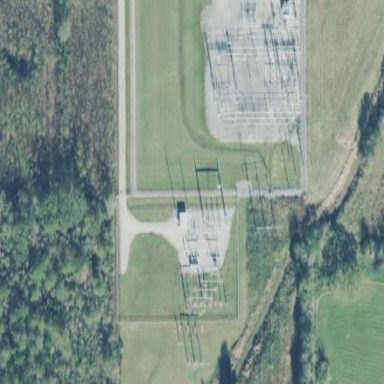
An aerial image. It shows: Power substation with fence around it. The substation is used for switching.